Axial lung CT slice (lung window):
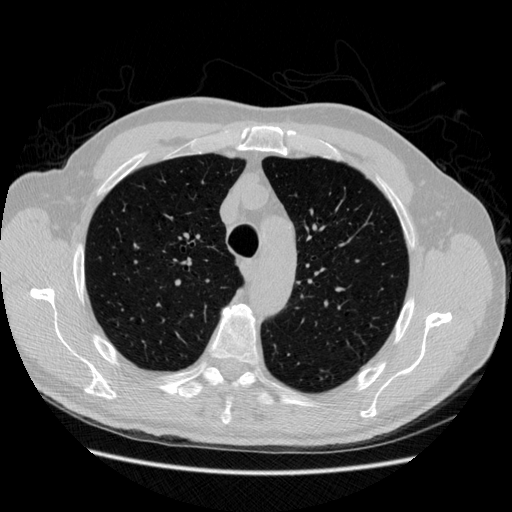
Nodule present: no